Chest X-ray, PA view. Patient: 24 years old, sex M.
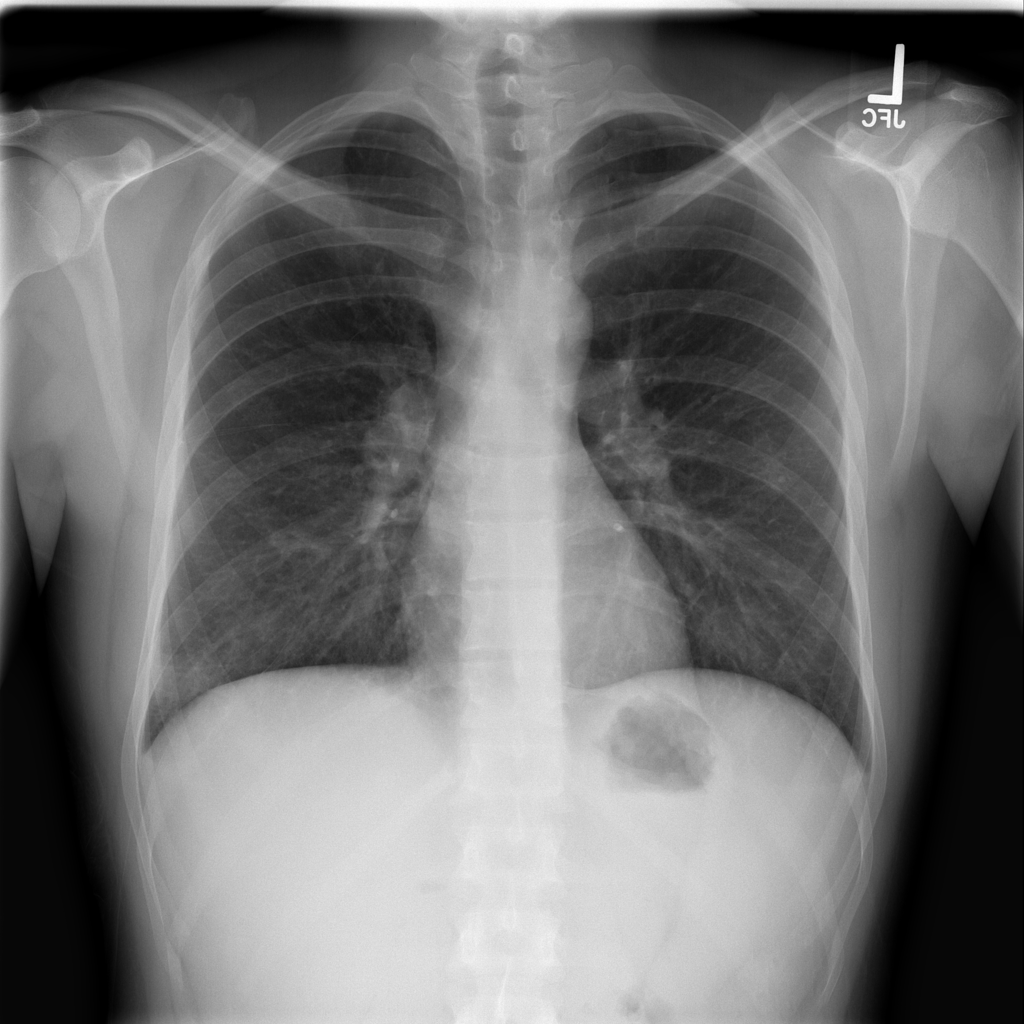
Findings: Effusion, Infiltration